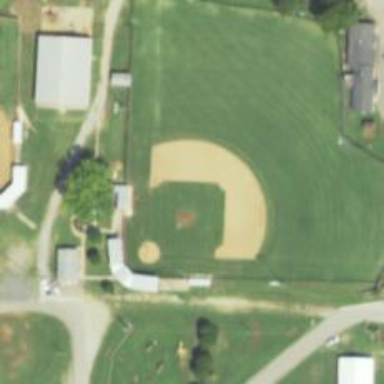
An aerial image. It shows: Baseball pitch for leisure and sports activities.